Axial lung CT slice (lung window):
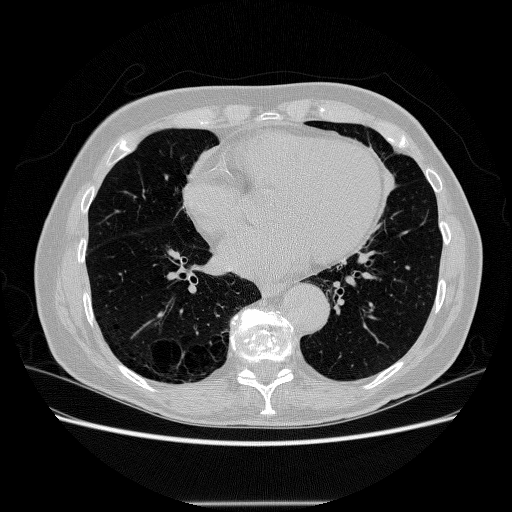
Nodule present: no